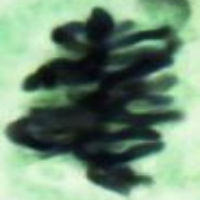
Label: metaphase